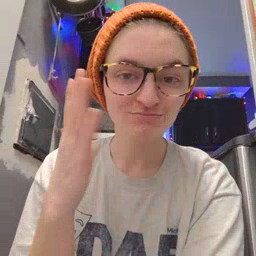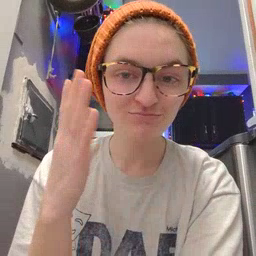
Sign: tree